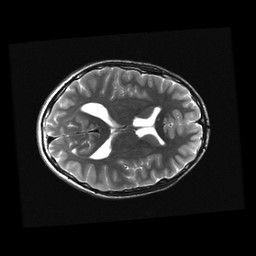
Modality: T2w
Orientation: axial
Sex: male
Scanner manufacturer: ge
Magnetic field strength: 3 T
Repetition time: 5 s
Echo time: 0.101 s